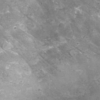
Label: not_dusty